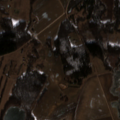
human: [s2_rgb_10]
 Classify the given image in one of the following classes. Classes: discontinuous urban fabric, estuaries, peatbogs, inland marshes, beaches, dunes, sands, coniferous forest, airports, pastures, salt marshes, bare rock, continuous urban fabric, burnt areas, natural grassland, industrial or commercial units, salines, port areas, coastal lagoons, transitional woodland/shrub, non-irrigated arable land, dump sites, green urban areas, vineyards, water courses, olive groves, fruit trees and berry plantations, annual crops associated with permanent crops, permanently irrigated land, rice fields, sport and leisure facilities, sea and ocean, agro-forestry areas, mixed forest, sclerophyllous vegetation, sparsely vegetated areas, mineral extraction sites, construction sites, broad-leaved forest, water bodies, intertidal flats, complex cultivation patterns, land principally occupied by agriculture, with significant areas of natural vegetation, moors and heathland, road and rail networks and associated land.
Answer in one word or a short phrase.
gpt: non-irrigated arable land, land principally occupied by agriculture, with significant areas of natural vegetation, broad-leaved forest, mixed forest